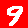
Digit: 9